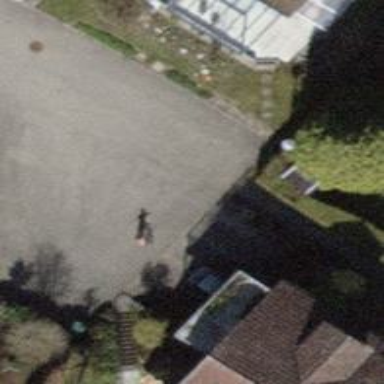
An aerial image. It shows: Footway.